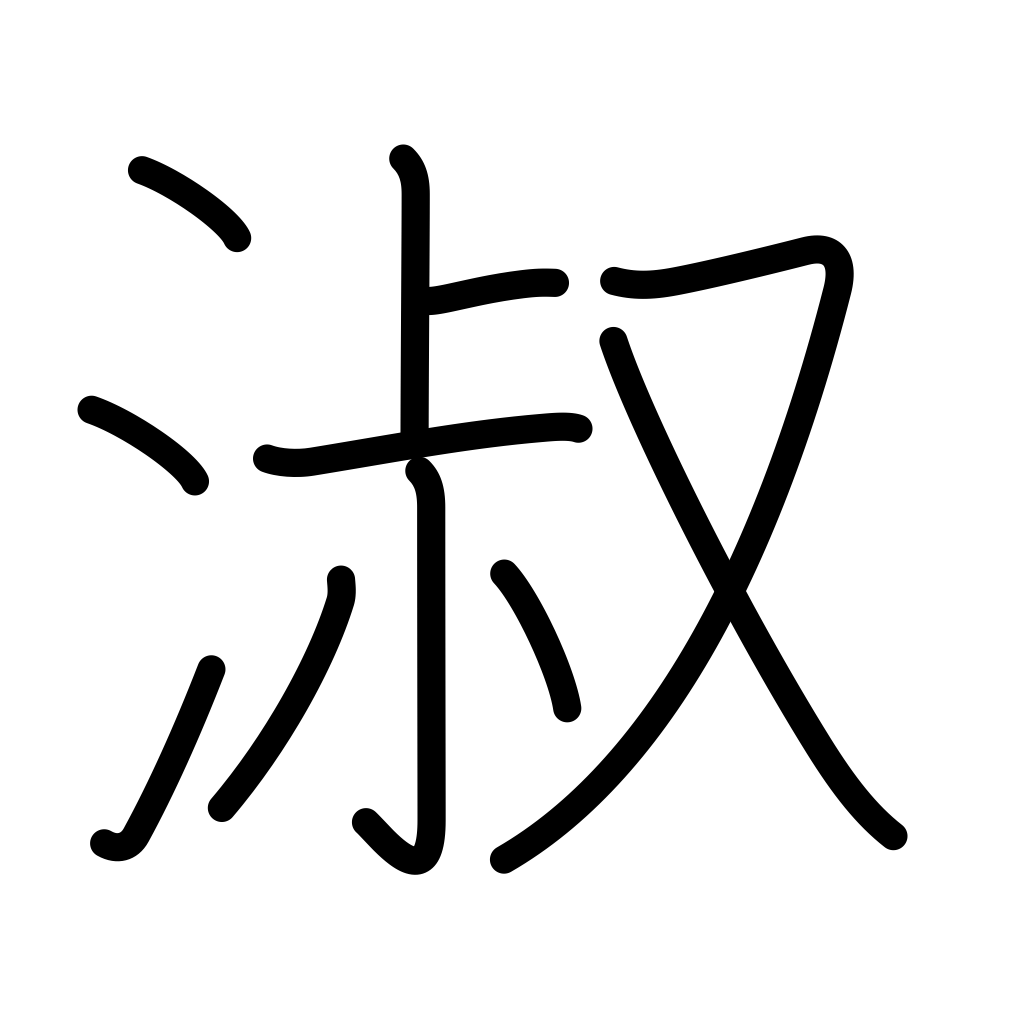
Meaning: graceful, gentle, pure